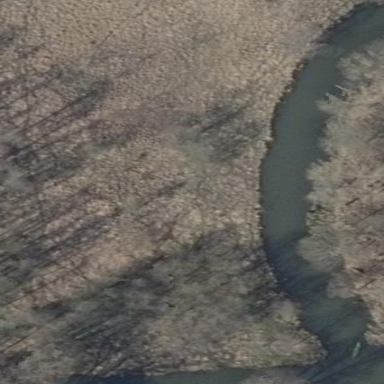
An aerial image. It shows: Reedbed wetland area.